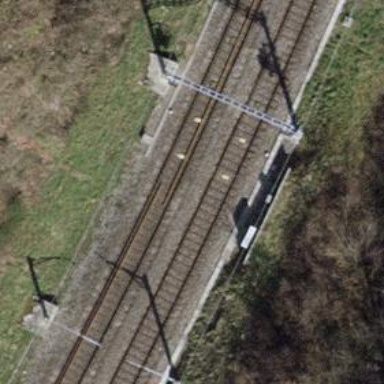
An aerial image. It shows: Single-track railway with electrified contact lines.